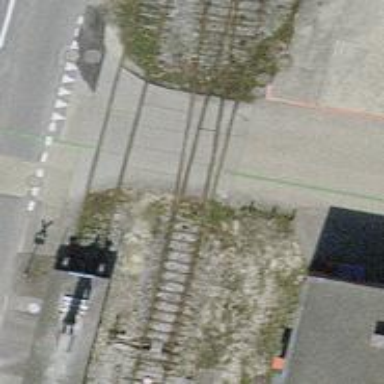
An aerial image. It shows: Railway level crossing.